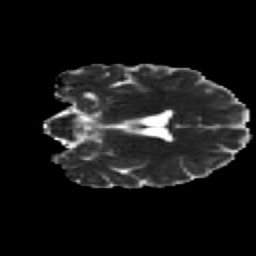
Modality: MD
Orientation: coronal
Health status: healthy
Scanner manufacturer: siemens
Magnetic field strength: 3 T
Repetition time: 12 s
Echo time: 0.092 s